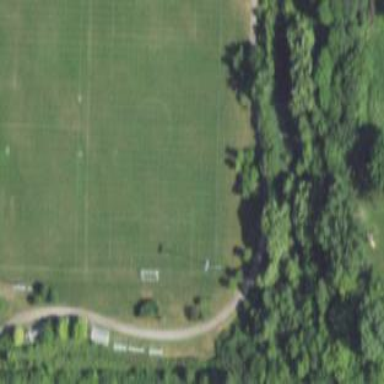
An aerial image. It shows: Pitch with artificial turf used for soccer and lacrosse sports.